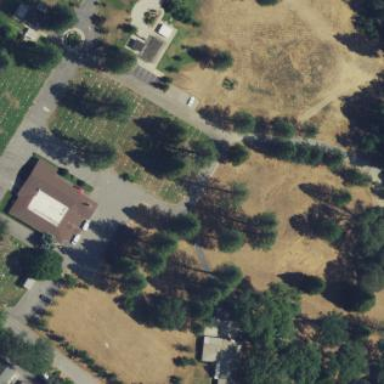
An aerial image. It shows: Cemetery.